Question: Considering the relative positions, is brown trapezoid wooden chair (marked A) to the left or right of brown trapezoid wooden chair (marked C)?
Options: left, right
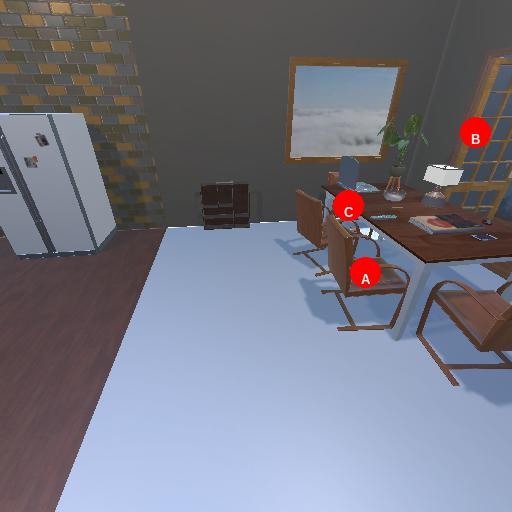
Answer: left